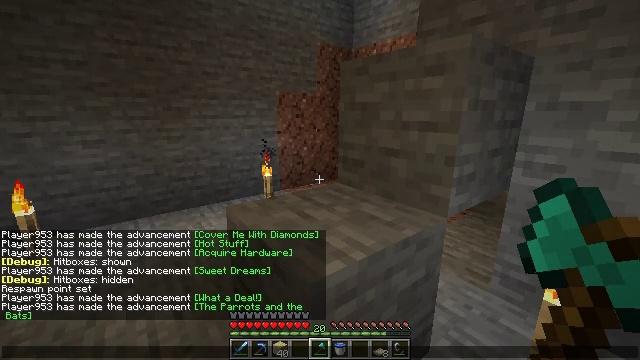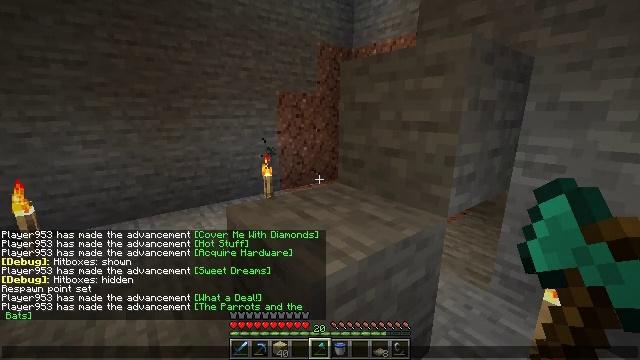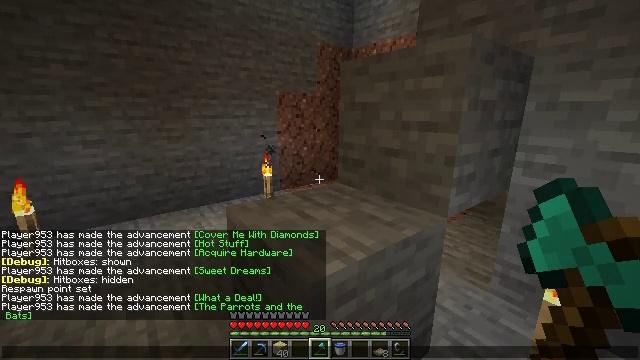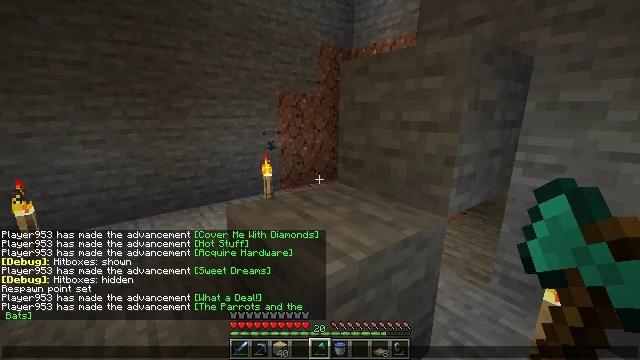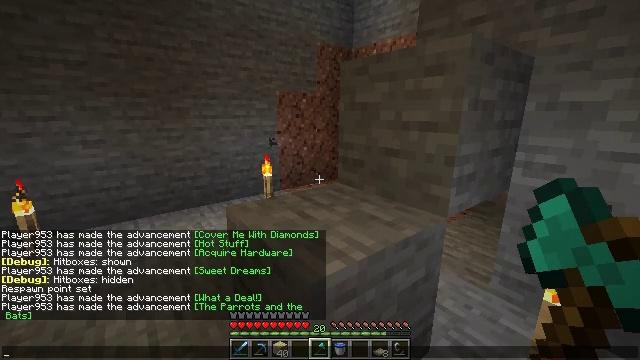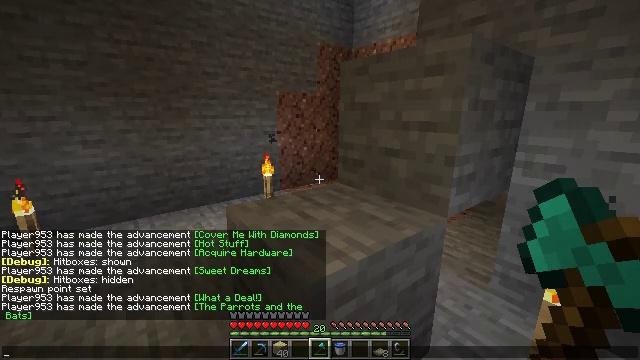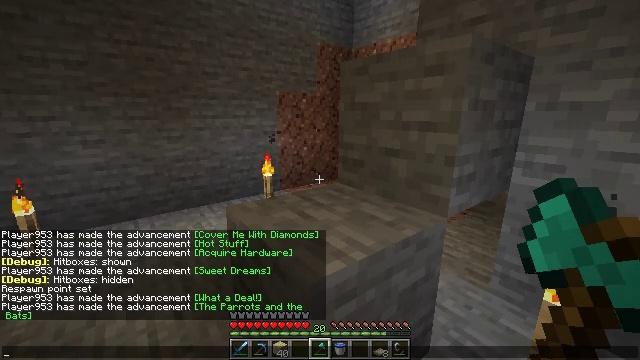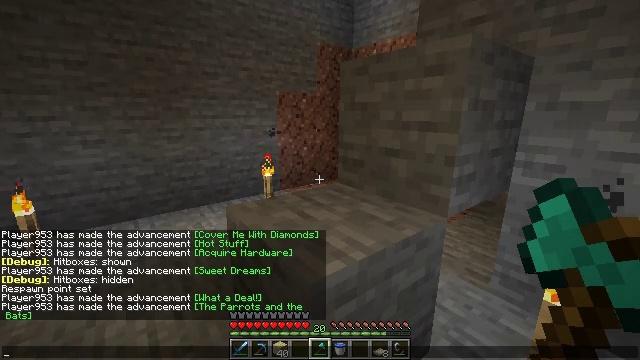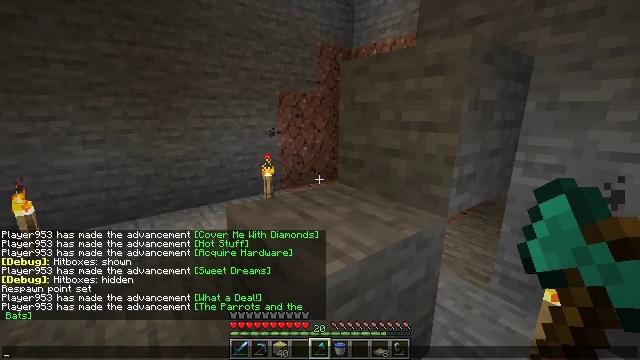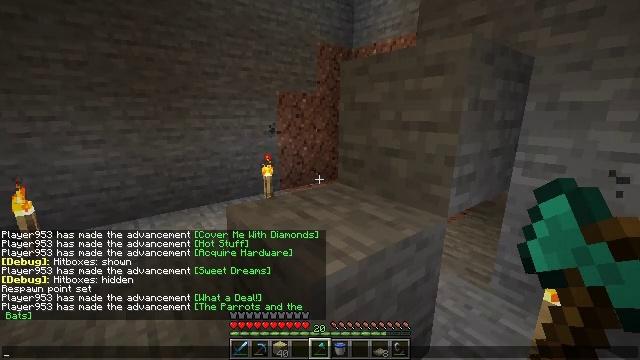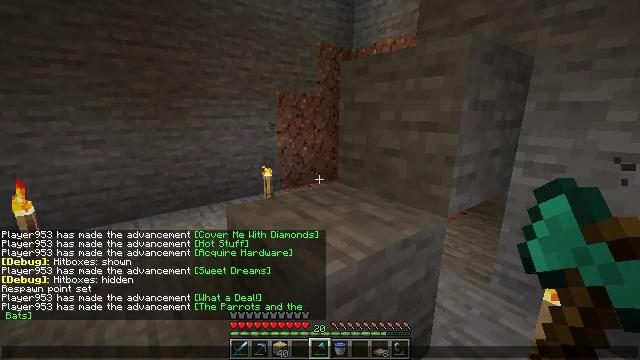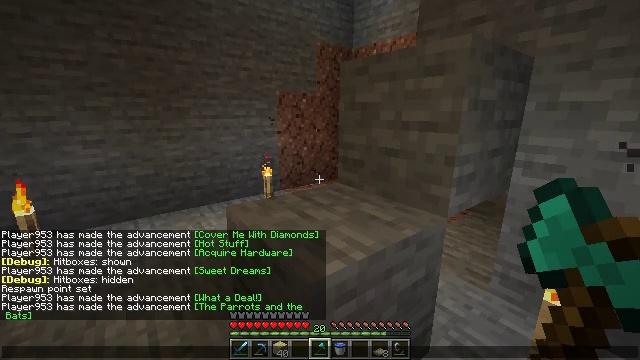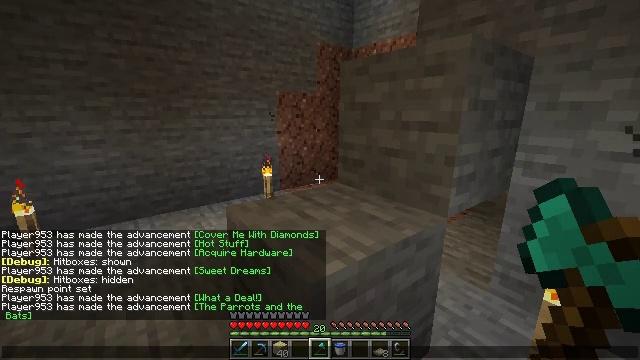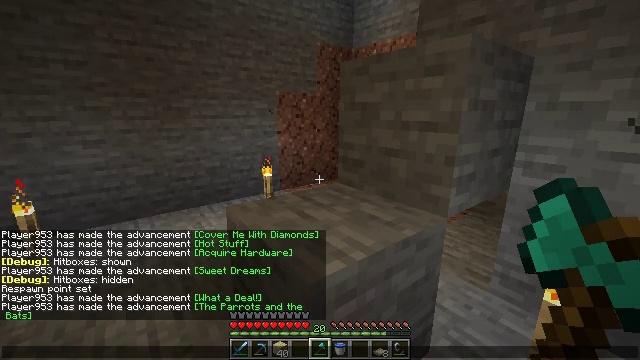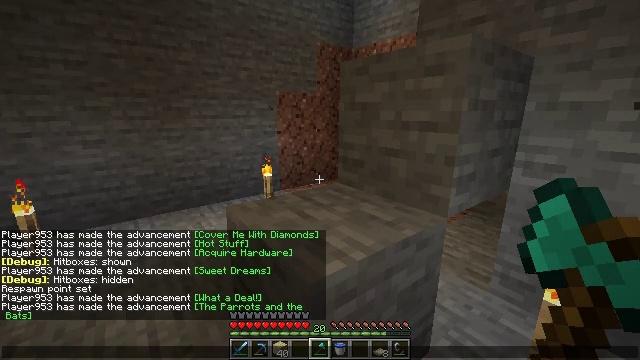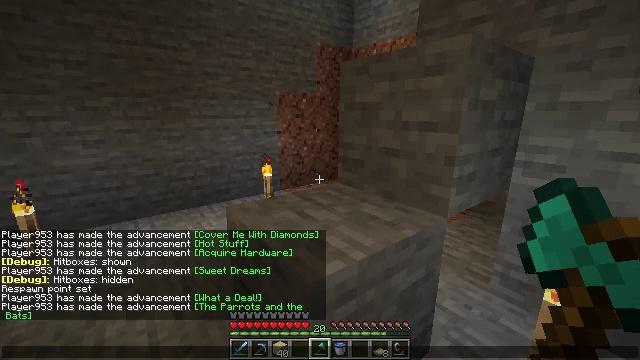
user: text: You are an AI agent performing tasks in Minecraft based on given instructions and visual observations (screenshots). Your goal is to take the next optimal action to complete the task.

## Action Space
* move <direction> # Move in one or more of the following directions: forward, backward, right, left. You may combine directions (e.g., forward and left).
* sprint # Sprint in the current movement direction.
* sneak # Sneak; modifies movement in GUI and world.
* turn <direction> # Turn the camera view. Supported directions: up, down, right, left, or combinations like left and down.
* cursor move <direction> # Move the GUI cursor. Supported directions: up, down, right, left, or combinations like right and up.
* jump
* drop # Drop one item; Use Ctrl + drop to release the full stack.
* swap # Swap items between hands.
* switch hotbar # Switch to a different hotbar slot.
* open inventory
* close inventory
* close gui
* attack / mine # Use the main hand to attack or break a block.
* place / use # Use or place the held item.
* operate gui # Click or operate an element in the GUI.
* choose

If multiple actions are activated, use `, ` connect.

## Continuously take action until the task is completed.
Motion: motion action
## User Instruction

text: Open your crafting interface and create a cauldron.
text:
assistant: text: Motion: no_op
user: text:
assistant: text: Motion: no_op
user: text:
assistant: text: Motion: no_op
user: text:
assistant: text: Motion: no_op
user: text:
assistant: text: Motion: no_op
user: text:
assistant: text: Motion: no_op
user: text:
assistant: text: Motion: no_op
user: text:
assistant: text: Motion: no_op
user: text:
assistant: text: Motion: no_op
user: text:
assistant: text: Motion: no_op
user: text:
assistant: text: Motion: no_op
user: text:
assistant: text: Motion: no_op
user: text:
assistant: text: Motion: no_op
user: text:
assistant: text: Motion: no_op
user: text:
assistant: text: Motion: no_op
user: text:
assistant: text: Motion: no_op
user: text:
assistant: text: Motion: no_op
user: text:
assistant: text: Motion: no_op
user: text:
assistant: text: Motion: no_op
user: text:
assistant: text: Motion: no_op
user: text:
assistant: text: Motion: no_op
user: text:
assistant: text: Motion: no_op
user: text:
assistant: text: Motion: no_op
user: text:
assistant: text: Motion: no_op
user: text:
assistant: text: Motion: no_op
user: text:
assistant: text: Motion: no_op
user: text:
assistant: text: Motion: no_op
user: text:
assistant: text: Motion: no_op
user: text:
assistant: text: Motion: no_op
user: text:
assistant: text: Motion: no_op